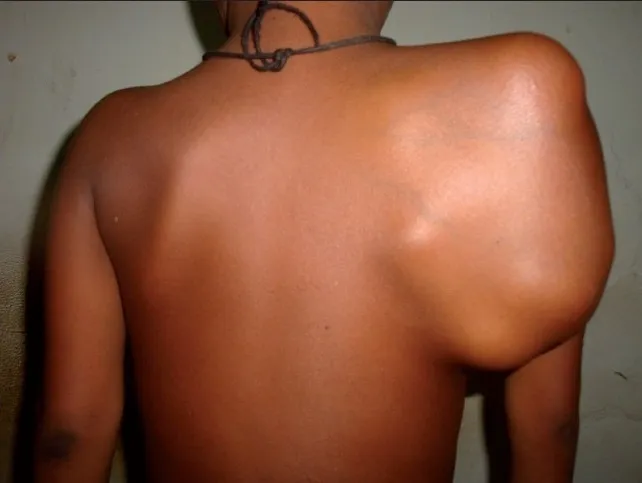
Clinical photograph showing massive scapular swelling.
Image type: medical_photograph (other_medical_photograph)